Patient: sex M, age 64
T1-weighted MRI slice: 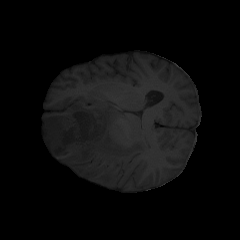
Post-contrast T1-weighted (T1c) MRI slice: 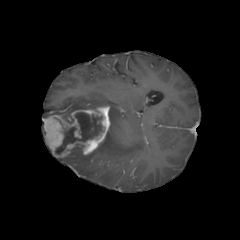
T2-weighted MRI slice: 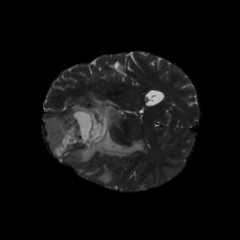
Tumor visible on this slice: yes
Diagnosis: Astrocytoma, IDH-mutant
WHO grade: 3